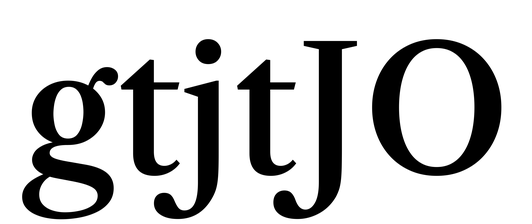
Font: LibreCaslonText_Medium